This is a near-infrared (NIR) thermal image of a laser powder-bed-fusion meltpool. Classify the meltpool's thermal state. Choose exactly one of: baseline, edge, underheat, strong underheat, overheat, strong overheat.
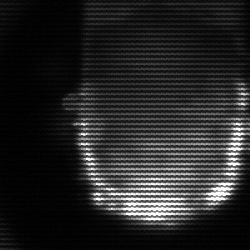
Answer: baseline